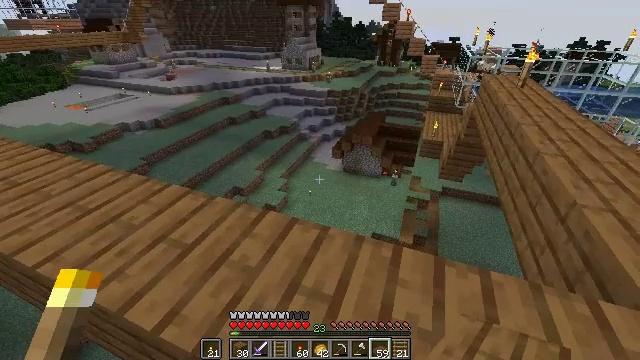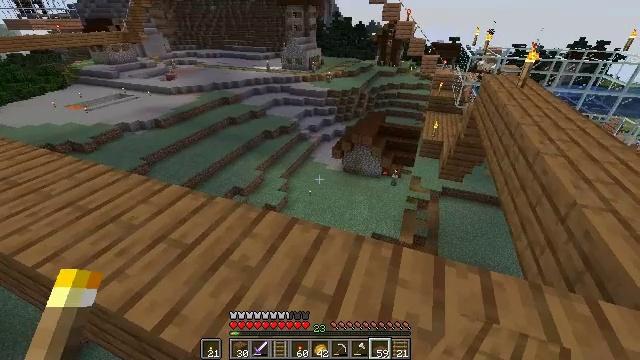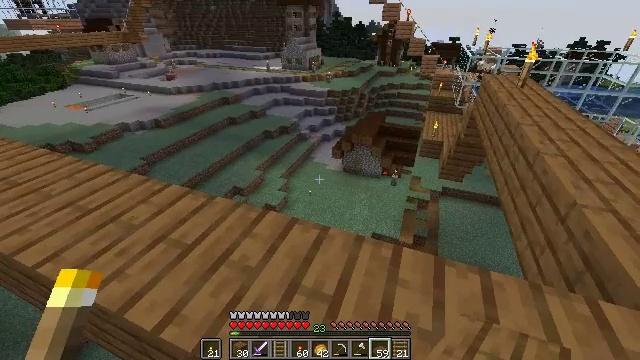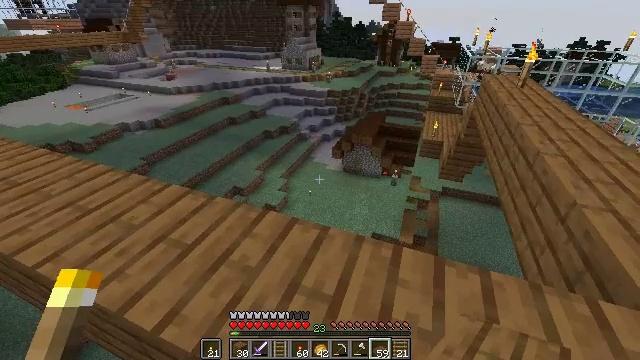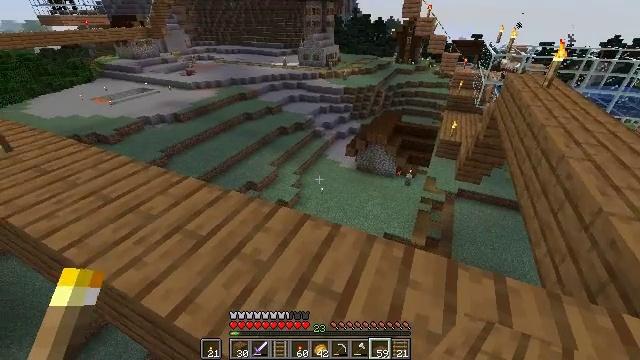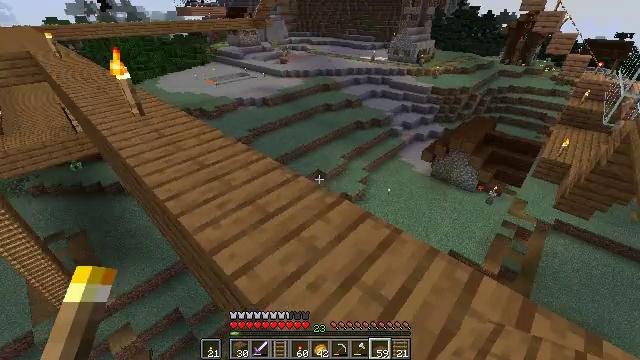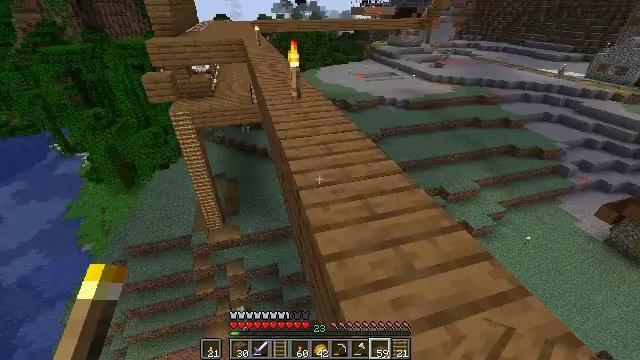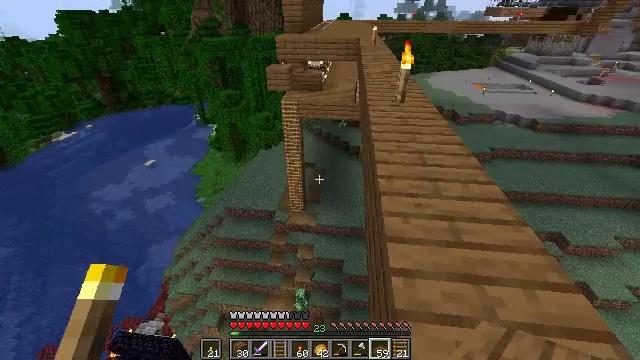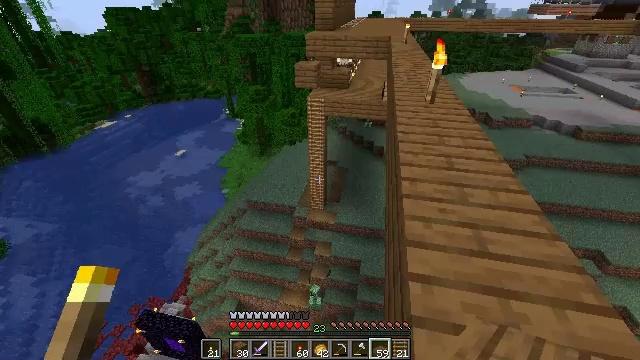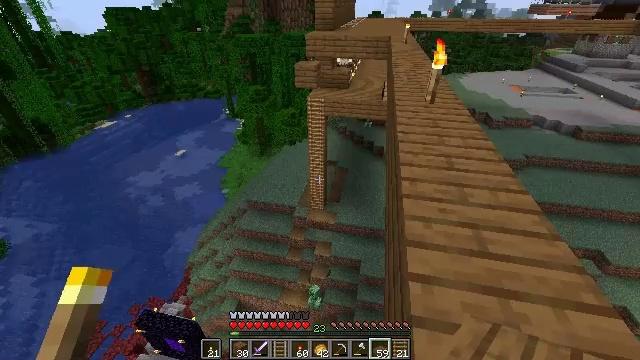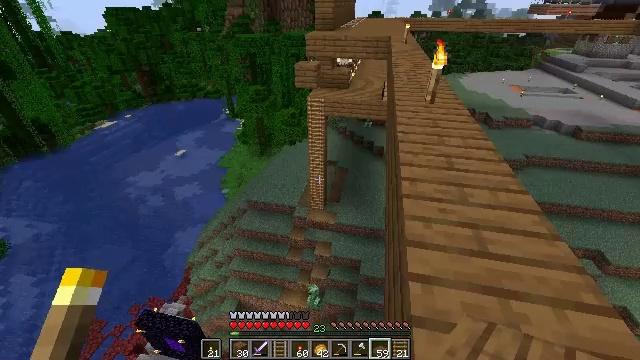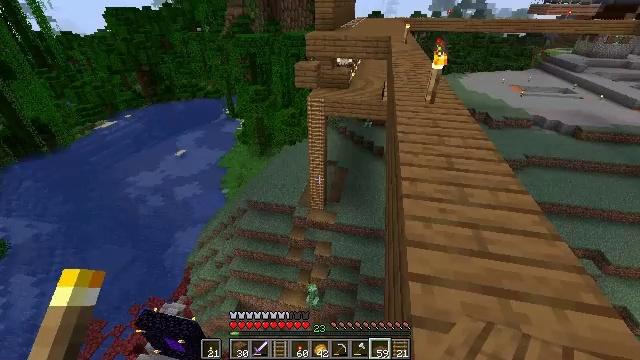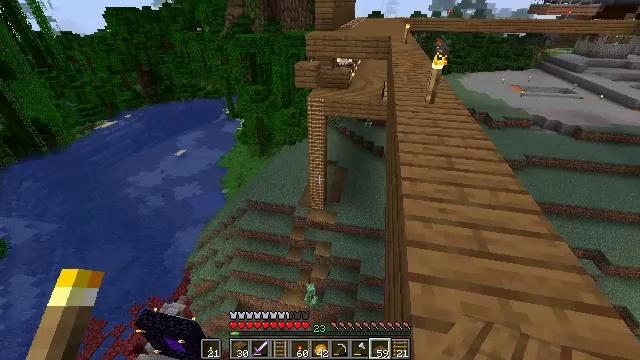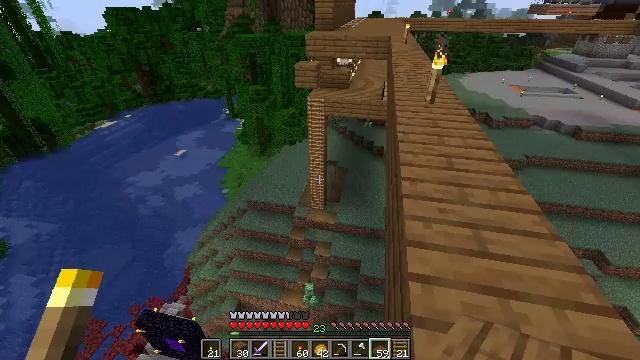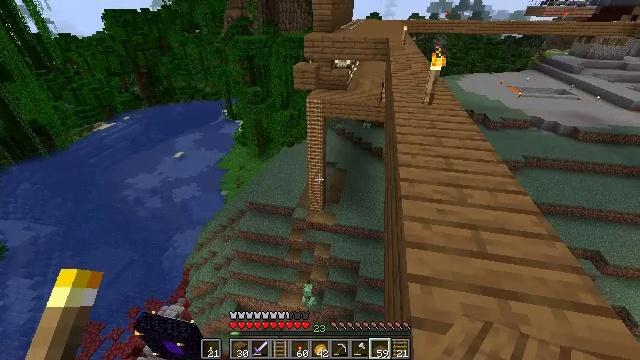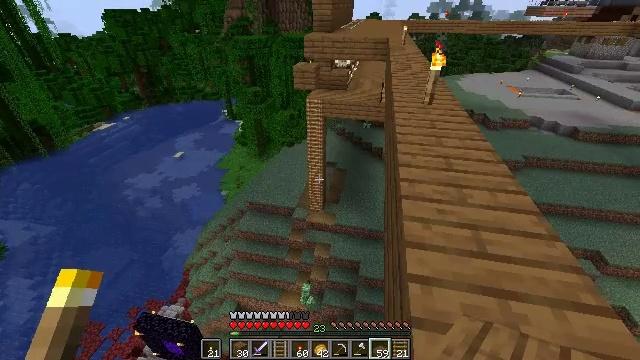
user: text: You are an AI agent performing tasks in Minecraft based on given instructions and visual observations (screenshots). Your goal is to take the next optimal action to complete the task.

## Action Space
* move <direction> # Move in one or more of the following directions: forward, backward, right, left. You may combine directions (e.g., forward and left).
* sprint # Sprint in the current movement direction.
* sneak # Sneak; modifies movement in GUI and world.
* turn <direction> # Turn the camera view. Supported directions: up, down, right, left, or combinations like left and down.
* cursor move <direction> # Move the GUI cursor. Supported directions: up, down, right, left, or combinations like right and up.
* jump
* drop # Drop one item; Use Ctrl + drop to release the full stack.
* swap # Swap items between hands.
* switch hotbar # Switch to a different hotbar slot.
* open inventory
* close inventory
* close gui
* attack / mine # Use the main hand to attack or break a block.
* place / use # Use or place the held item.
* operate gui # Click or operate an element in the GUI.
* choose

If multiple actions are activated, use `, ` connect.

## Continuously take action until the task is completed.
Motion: motion action
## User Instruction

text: Recycle the rail from an abandoned track.
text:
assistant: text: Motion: sneak
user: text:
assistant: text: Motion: sneak
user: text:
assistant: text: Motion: sneak
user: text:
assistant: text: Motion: sneak, turn left
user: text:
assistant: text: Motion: sneak, turn left and down
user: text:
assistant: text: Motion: sneak, turn left
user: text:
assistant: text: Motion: sneak, turn left
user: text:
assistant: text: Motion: sneak, turn left
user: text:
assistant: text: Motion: sneak
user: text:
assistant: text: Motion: sneak
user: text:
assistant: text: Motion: sneak
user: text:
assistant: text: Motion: sneak
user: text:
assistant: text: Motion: sneak
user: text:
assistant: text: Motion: sneak
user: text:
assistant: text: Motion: sneak
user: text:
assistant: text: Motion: sneak
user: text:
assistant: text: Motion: sneak
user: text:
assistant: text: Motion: sneak
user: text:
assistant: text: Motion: sneak
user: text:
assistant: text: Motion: sneak
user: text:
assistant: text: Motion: sneak
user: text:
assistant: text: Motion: sneak, turn down
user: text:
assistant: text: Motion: sneak, turn down
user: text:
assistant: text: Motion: sneak, turn left and down
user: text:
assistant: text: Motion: sneak, turn left and down
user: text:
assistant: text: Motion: sneak, turn left and down
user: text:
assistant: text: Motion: sneak
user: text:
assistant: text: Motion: sneak
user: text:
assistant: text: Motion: sneak
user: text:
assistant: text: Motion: sneak